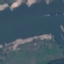
Land use / land cover class: River